Question: This is my code:
'''
<h3 align="center">Is the mobile number above correct ?</h3>
<div class="yesno"><a href="bugme_pay.php"><div id="yes">YES</div></a>
&nbsp;&nbsp;&nbsp;<a href="#" class="nope"><div id="no">NO</div></a></div>
'''
This is my CSS:
'''
/* yes and no buttons */
#yes
{
float:left;
display:inline;
width:180px;
background: #999999;
font-size: 26px;
font-weight: bold;
text-align: center;
color: #FFF;
padding-top: 10px;padding-bottom: 10px;
-moz-border-radius: 5px;
-webkit-border-radius: 5px;
border-radius: 5px;
margin-bottom: 0.4em;
margin-top: 0.4em;
}
#yes a:visited,
#yes a:link{
color: #fff;
}
#yes:hover {
background-color: #9fd106;
cursor:pointer;
}
#no
{
float:right;
display:inline;
width:180px;
background: #999999;
font-size: 26px;
font-weight: bold;
text-align: center;
color: #FFF;
padding-top: 10px;padding-bottom: 10px;
-moz-border-radius: 5px;
-webkit-border-radius: 5px;
border-radius: 5px;
margin-bottom: 0.4em;
margin-top: 0.4em;
}
#no a:visited,
#no a:link{
color: #fff;
}
#no:hover {
background-color: #f20909;
cursor:pointer;
}
.yesno
{
width:400px;
margin-left:100px;
}
'''
This is the issue:

I also have div switch to hide/show div. This is:
'''
<!--show hide div logic-->
<style>
div#a { }
div#b { display:none; }
</style>
<script type="text/javascript">
$("a.nope").click(function(){
$("#a").hide();
$("#b").show();
return false;
});
</script>
<!--//end show hide div logic-->
'''
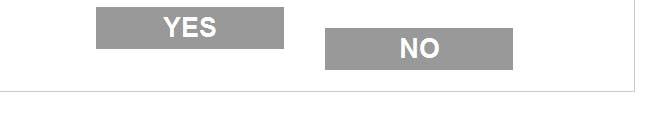
Answer: You can't wrap an inline element (a) around a block element (div). Use SPAN instead of DIV as span is an inline element.
Use something like this:
'''
<h3 align="center">Is the mobile number above correct ?</h3>
<div class="yesno">
<span id="yes"><a href="#">YES</a></span>
<span id="no"><a href="#" class="nope">NO</a></span>
</div>
'''